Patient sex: F
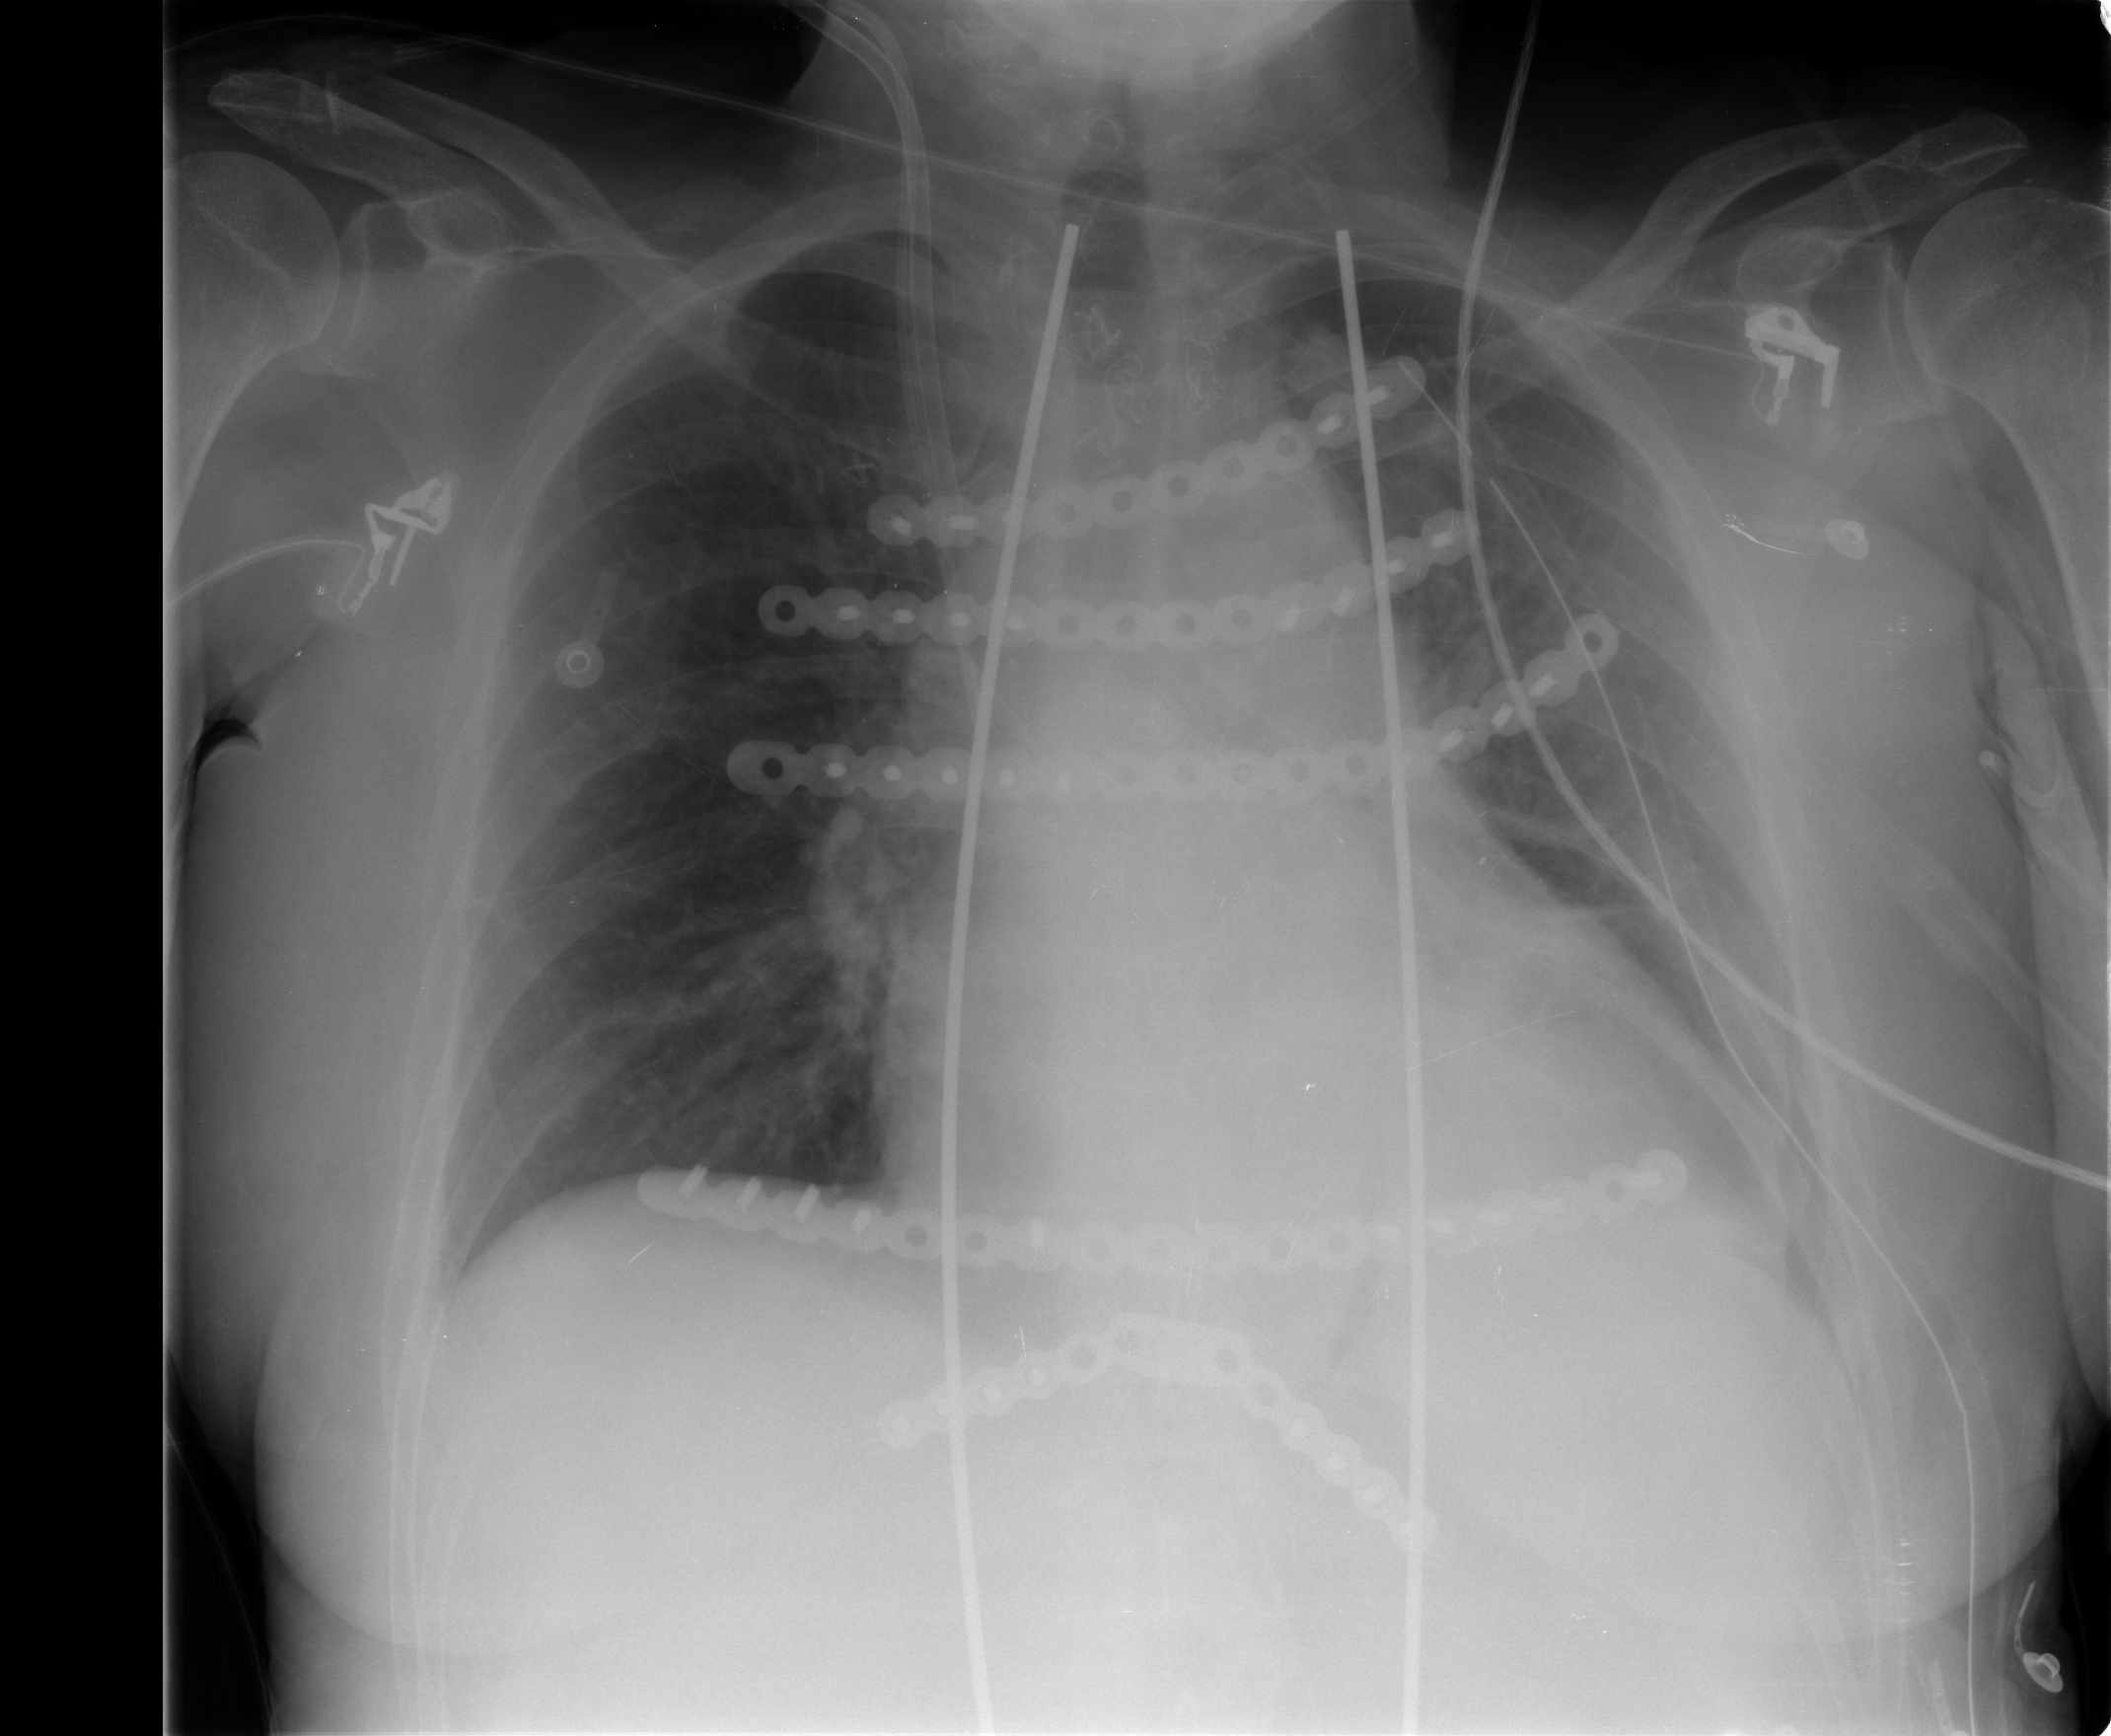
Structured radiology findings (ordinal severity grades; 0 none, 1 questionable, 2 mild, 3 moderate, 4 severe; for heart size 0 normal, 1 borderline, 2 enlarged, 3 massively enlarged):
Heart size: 2
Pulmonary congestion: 2
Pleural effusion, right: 1
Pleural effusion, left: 0
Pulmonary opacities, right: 0
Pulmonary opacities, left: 0
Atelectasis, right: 0
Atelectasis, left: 3